Question: 'div(1, sum(1, exp(sum(div(5, product(100, .1)), -5))))'
I'm using this in a Solr query, and want to verify that it is the same as :

Where x is 5.
1. Is this language Java?
2. If it is, why am I getting this output here:
<URL>
1. If it isn't, what language is this and how do I test it?
Thanks in advance for your help.
EDIT: To add more of the surrounding code, here is the full 'boost' value I'm sending to Solr:
'if(exists(query({!frange l=0 u=60 v=product(geodist(),0.621371)})),div(1, sum(1, exp(sum(div(product(5), product(100, .1)), -5)))),0)'
The reason I think it might be Java is because in the <URL>, it says 'Most Java Math functions are now supported, including:' and then lists the math functions I ended up using for code.
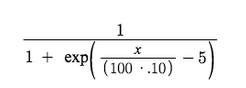
Answer: Solr is Java, but that's not relevant since this is a set of functions that Solr parses and evaluate itself (and not related to Java, except that the backing functions are implemented in Java).
As far as I can say from what you've mapped the functions correctly, as long as the '5' in 'product(5)' is the same as X. You shouldn't need 'product' there, as the value can be included in 'div' directly as far as I can see.
A way to validate it would be to use 'debugQuery' in Solr and see what the value is evaluated as, and then compare it to your own value. Remember that floating point evaluation can introduce a few uncertanities.